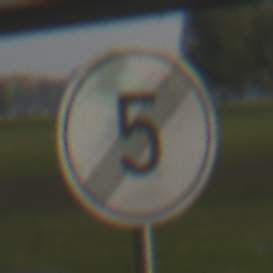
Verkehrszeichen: EndeGeschwindigkeit5
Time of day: SunriseSunset
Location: Outdoor (Suburban)
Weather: PartlyCloudy
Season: NotSpecified
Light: Natural